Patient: sex M, age 44
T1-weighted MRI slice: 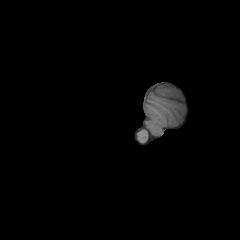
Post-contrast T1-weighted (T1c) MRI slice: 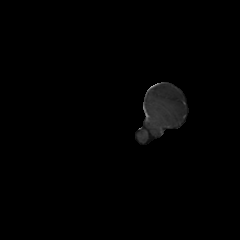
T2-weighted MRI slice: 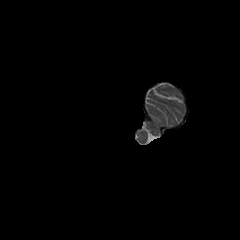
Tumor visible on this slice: no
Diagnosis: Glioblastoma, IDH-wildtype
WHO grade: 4